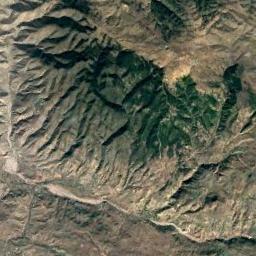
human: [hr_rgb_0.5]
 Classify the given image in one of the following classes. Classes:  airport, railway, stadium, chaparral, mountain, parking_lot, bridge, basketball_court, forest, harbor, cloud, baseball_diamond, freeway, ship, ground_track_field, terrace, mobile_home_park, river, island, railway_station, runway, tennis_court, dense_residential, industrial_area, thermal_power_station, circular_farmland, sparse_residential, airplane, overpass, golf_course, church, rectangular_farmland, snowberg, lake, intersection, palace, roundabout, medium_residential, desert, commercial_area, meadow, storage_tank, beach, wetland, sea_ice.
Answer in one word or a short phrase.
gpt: mountain